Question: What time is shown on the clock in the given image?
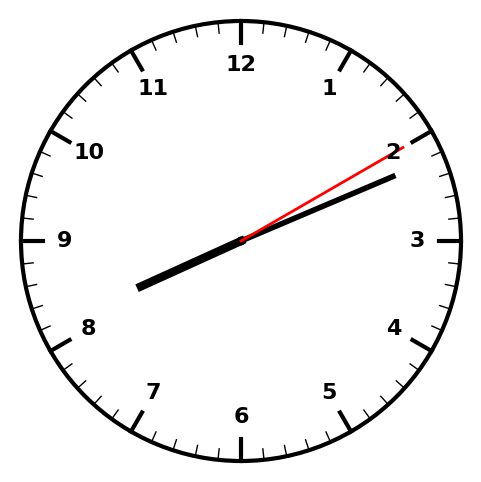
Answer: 08:11:10